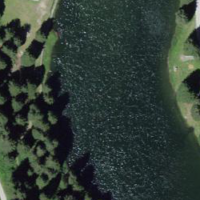
EUNIS habitat code: 14
Species observed at this site:
Parus major
Periparus ater